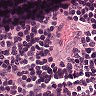
Metastatic tissue present: no